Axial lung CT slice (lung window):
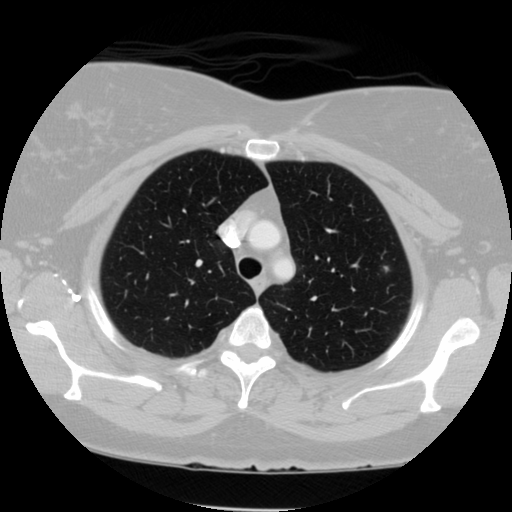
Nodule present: yes
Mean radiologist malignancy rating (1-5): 3